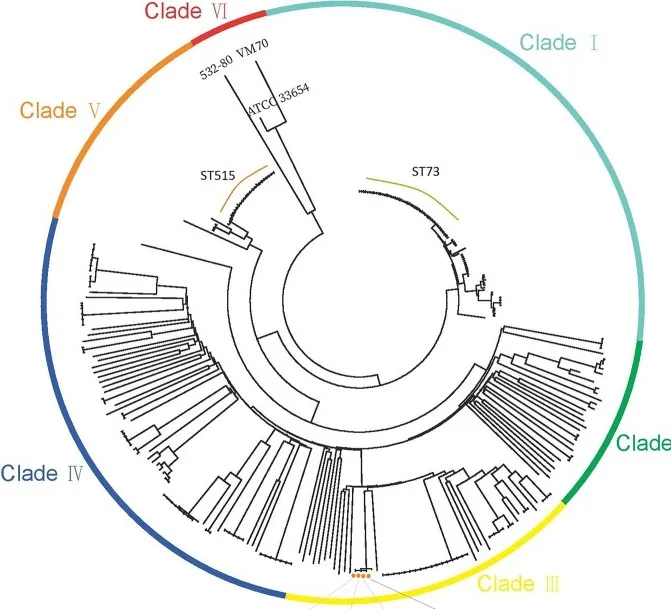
Maximum-likelihood phylogenies based on core-genome SNPs of 274 V. cholerae and three V. mimicus genomes. Colors have been grouped to reflect clade associations:Clade I (light green), Clade II (green), Clade III (yellow), Clade IV (blue), Clade V (orange), and Clade VI (red).
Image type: pathology (gram)